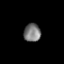
Tissue: prostate
Cell type: T cells
Senescence score: 0.7005
Nuclear area (px): 301
Mean DAPI intensity: 121.233